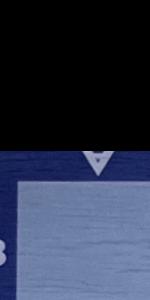
Label: Empty